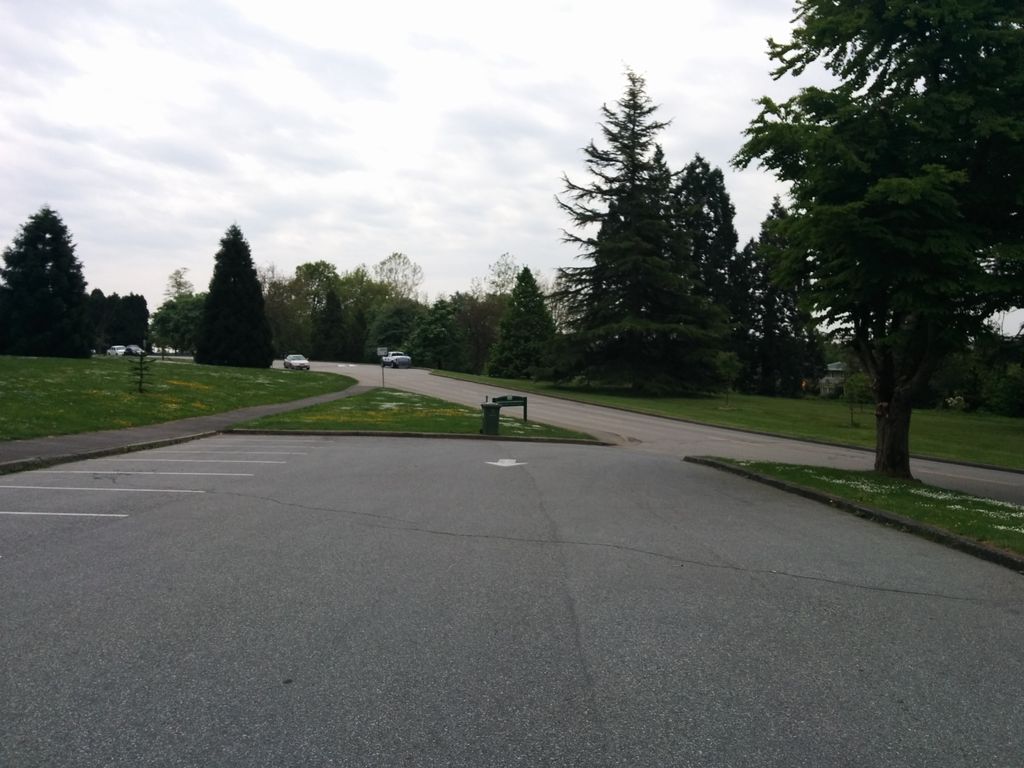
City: vancouver